Field crop: tomato
Growth stage: 1
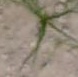
Species: cyperus